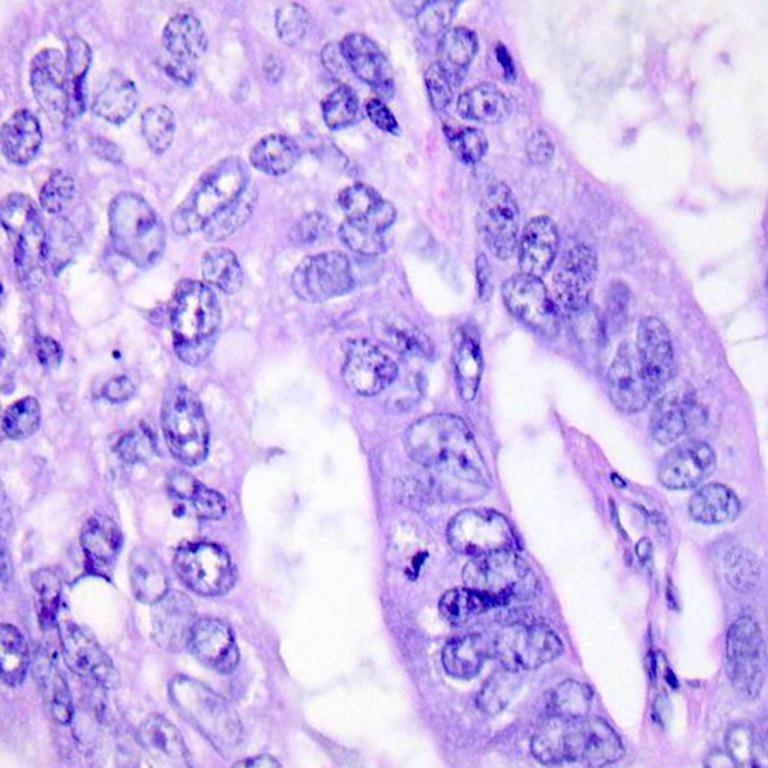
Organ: colon
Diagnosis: adenocarcinomas